Field crop: maize
Growth stage: 2
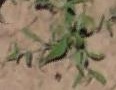
Species: atriplex